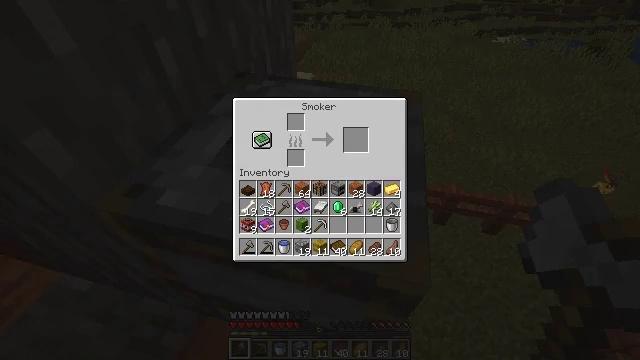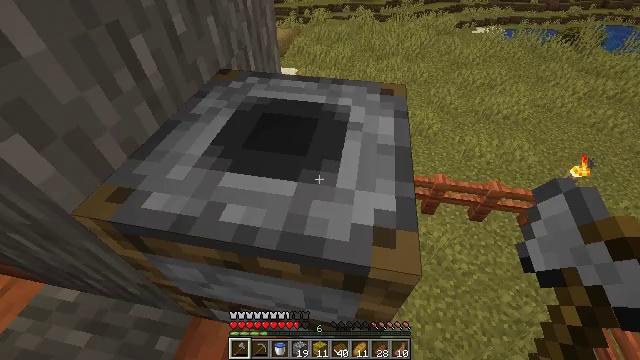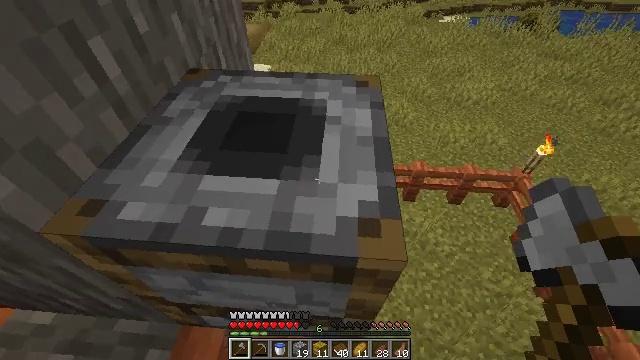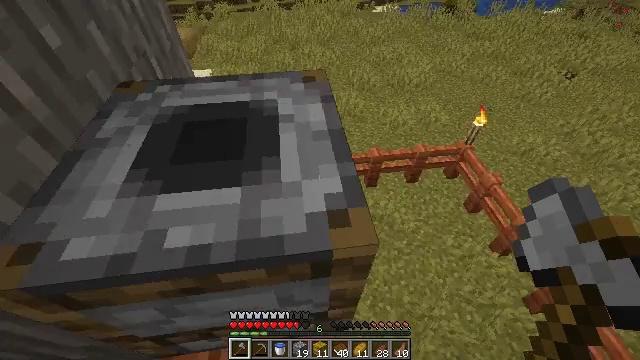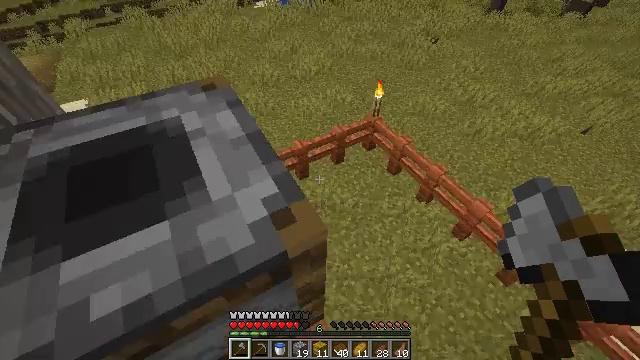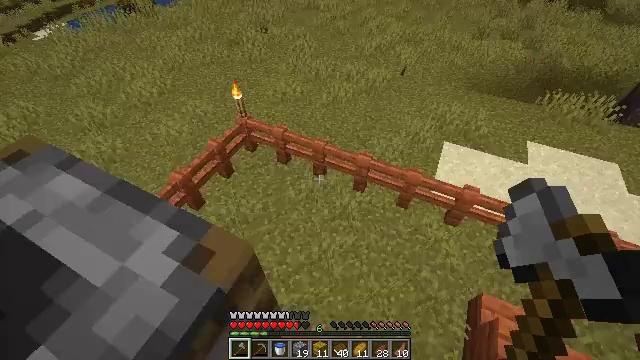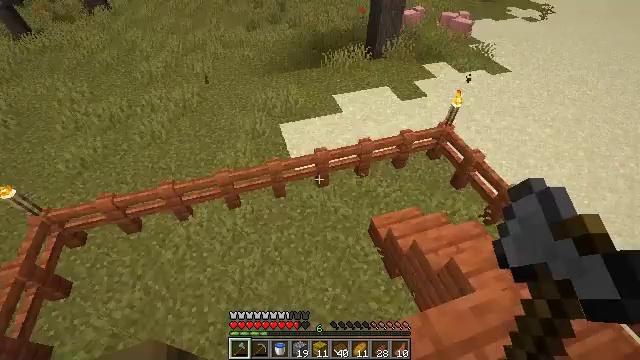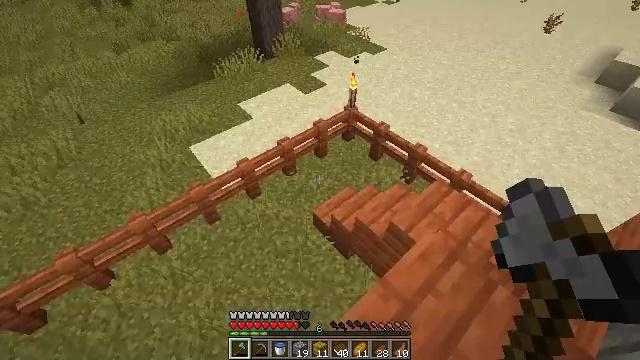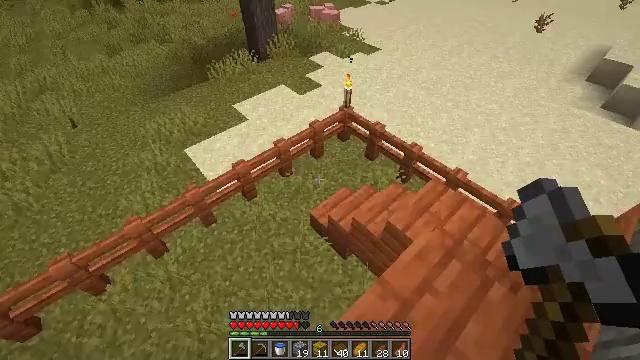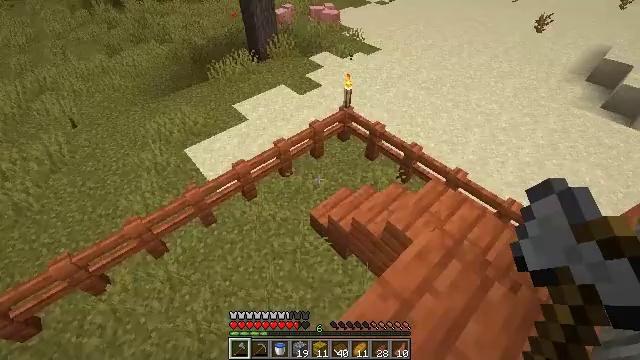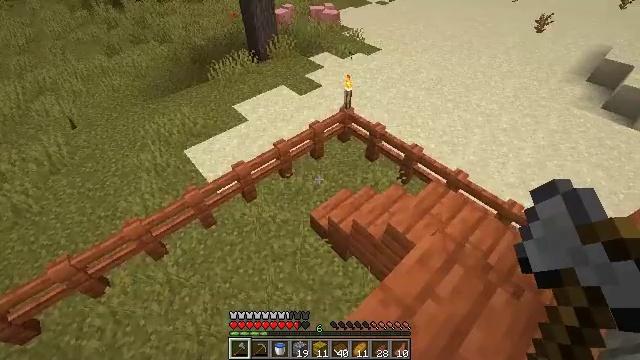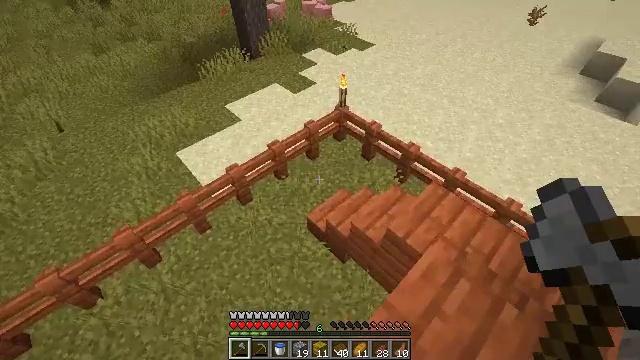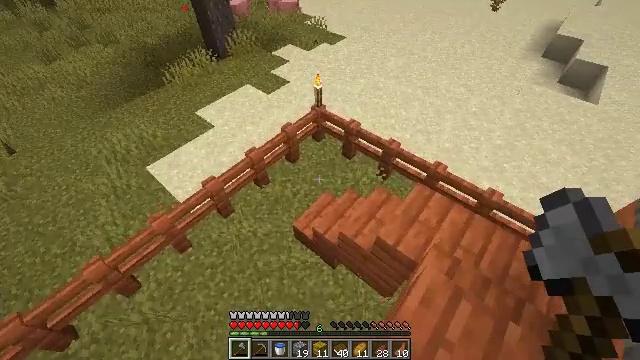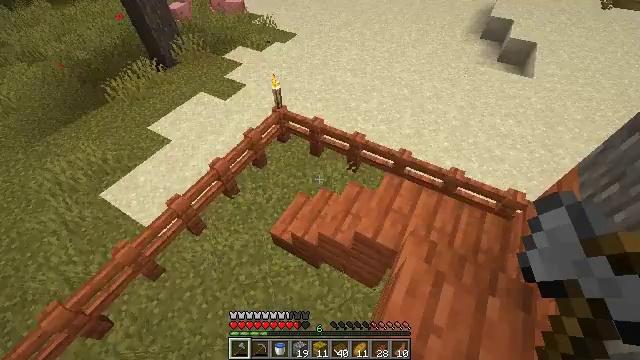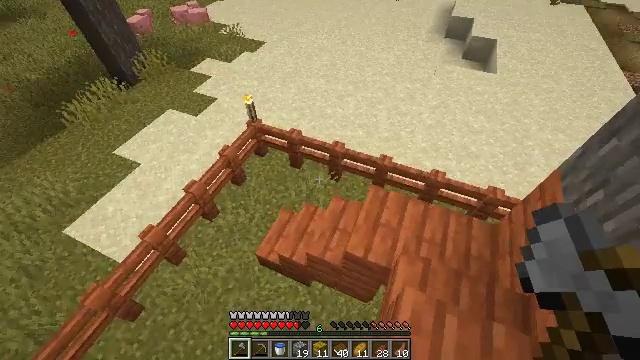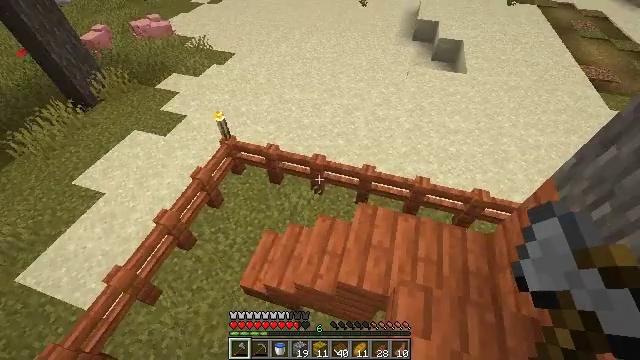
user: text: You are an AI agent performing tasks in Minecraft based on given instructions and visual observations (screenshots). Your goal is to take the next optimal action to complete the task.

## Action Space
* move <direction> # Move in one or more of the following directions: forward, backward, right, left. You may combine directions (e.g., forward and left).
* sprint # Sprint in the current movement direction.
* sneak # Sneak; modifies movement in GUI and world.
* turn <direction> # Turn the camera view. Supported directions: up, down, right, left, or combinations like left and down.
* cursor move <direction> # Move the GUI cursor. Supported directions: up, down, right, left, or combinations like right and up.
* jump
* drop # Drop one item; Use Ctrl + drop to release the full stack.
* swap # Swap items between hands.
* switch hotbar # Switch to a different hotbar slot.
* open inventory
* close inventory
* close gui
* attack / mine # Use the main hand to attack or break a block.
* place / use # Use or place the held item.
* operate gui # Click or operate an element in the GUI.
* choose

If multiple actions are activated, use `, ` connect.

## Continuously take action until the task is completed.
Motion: motion action
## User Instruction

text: Break the acacia fence to collect it.
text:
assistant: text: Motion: cursor move right
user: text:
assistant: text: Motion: turn right and down, close gui
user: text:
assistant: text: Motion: turn right
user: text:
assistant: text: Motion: turn right
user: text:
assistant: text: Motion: turn right
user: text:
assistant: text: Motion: turn right
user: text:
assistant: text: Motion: turn right
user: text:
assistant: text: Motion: turn right
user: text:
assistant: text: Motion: no_op
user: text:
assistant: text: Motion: move forward
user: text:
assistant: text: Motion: move forward, turn right
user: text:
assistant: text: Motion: move forward, turn right and down
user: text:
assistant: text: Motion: move forward, turn right
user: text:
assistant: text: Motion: move forward, turn right
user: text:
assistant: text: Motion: move forward, turn right and up
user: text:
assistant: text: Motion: move forward, turn right
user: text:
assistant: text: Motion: move forward
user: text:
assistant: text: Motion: move forward, turn right and up
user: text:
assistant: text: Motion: move forward, turn right and up
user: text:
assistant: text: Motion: move forward, turn up
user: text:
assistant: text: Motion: move forward
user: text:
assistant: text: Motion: move forward, turn left and up
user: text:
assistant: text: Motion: move forward and move left, turn left and up
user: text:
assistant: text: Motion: move forward and move left, turn left and up
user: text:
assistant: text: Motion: move forward and move left, turn left and up
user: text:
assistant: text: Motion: move forward and move left, turn up
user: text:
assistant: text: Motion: move forward and move left, turn left and up
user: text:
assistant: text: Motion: turn left and up
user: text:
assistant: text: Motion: turn left and up
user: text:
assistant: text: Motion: turn left